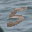
Label: 5